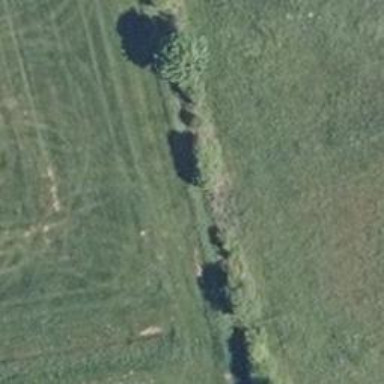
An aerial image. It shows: Row of trees in natural setting.